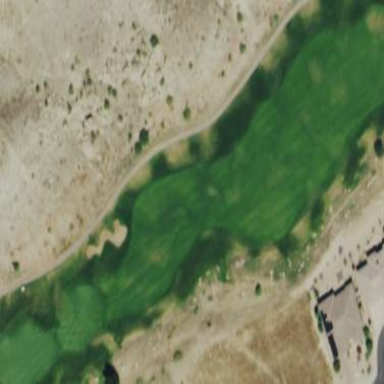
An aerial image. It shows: Area with grass used as rough in golf course.